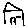
Label: house